Question: I have a textarea which displays some data from "history" column in my database.
For unknown reason there is nearly 1.5 line of extra space before the text. Anyone can give me some idea why does it happen?
Here is my HTML piece:
'''
<div>
<table>
<tr>
<th > History:</th>
<td>
<textarea style="margin-left:90px"; name="history"cols="80"label="notes"rows="4"wrap="virtual">
<?php echo $my_class->history;?></textarea>
</td>
</tr>
</table>
</div>
'''
You can see the problem here:
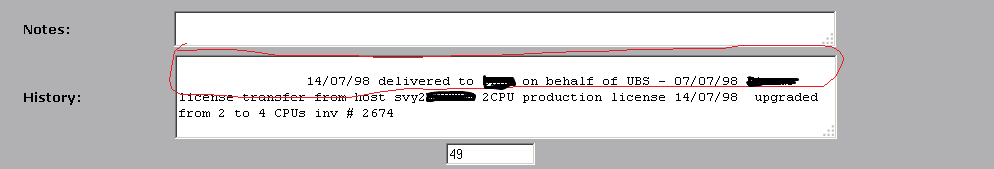
Answer: Its because your php tag is on a newline. It is reading in the whitespace from where '<textarea>' ends until php tag opens. Put this all on one line to fix.